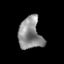
Tissue: prostate
Cell type: T cells
Senescence score: 0.333
Nuclear area (px): 729
Mean DAPI intensity: 139.704